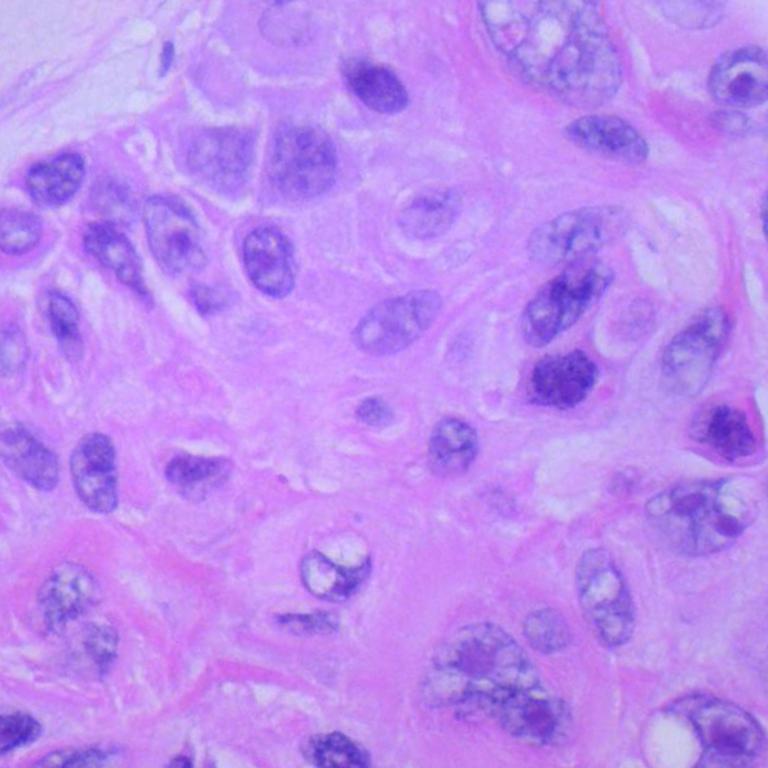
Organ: lung
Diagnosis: squamous carcinomas